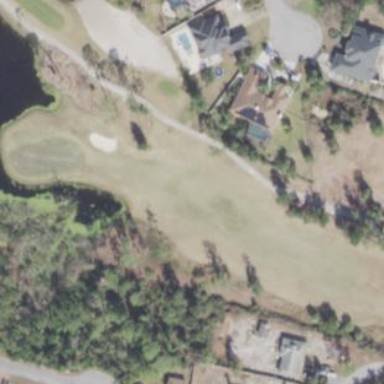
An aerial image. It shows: Grassy area designated as golf fairway.